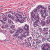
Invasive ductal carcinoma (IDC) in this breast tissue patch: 0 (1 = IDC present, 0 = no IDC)